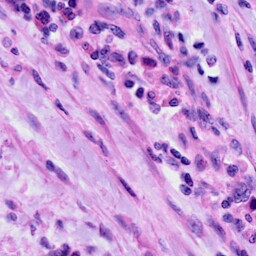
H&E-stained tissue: Cervix